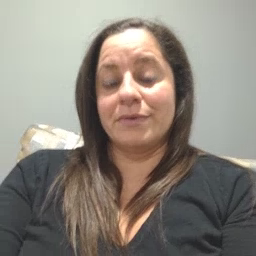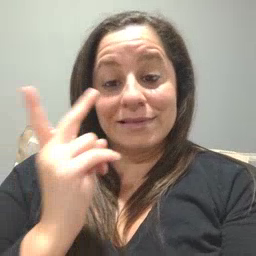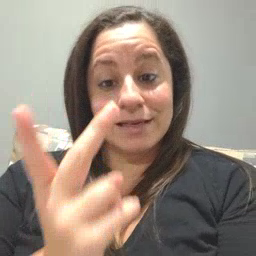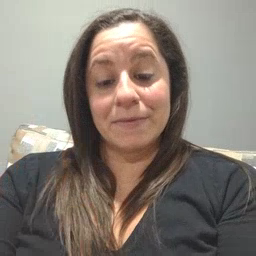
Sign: see